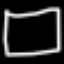
Label: square